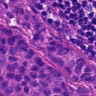
Metastatic tissue present: yes